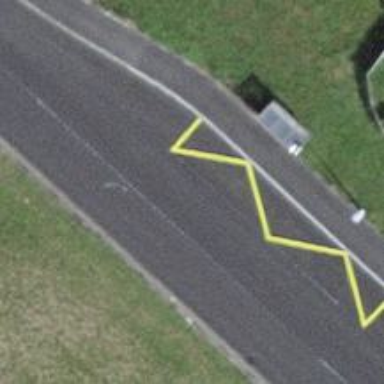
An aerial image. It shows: Public transport stop position.